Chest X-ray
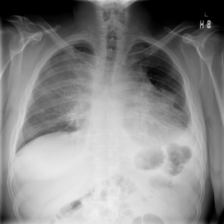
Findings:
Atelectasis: negative
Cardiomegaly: negative
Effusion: positive
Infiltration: negative
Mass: positive
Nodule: negative
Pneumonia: negative
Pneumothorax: negative
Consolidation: positive
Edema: negative
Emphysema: negative
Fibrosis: negative
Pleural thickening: negative
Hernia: negative